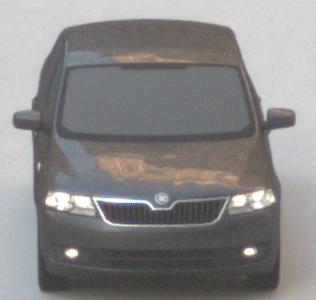
Make: Skoda
Model: Rapid
Detailed model: Rapid 1.2 Active Limousine
Model produced from: 2012/10
Model produced until: 2015/04
Doors: 5
Color: gray
Road condition: dry road
Daytime: sunrise or sunset
Contrast: low contrast